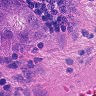
Metastatic tissue present: yes